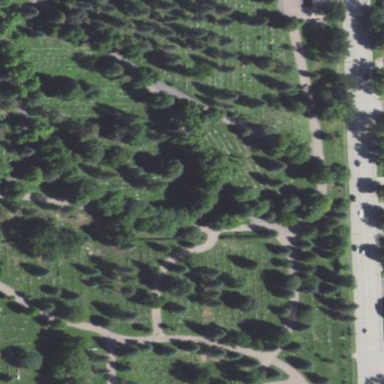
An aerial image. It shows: Sector in the cemetery.